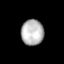
Tissue: lung
Cell type: Epithelial cells
Senescence score: 0.2317
Nuclear area (px): 568
Mean DAPI intensity: 181.945